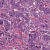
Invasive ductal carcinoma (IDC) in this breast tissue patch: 1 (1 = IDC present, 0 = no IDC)